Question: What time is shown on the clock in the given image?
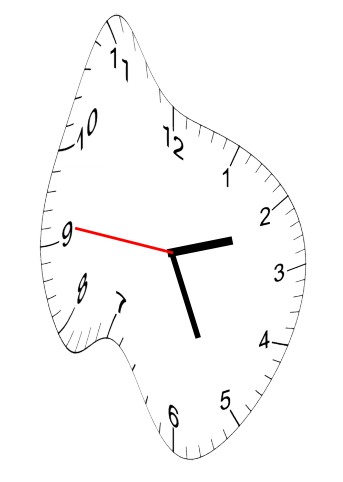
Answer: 02:25:46